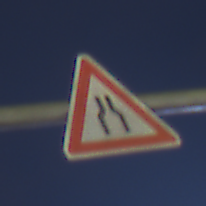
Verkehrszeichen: VerengteFahrbahn
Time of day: Night
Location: Outdoor (Urban)
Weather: PartlyCloudy
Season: NotSpecified
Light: Artificial